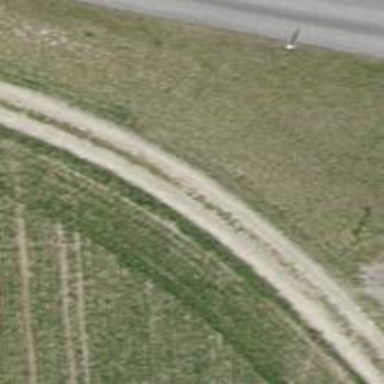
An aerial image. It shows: Track with grade2 pebblestone surface.